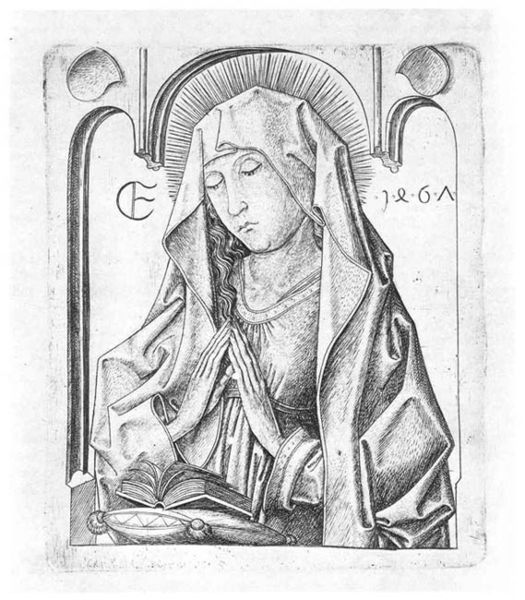
Titel: Die betende Heilige Jungfrau in Halbfigur
Künstler: Meister ES
Standort: Karlsruhe
Institution: Staatliche Kunsthalle Karlsruhe
Schlagwörter: gott, hand, umhang, weiß, fenster, finger, frau, grau, kleid, mund, nase, schwarz, zeichnung, blick, gürtel, schleier, tuch, architektur, augen, bibel, falten, gesicht, lang, mensch, rahmen, ärmel, hals, hände, portrait, signatur, kirche, gewand, haare, person, kinn, locken, renaissance, schrift, sitz, bogen, mauer, grafik, graphik, rundbogen, stille, kissen, thron, kopftuch, inschrift, lesen, gesenkter blick, faltenwurf, jahreszahl, dünn, lider, wimpern, bögen, nische, arkade, gewölbe, buch, kloster, religion, strahlen, druck, druckgraphik, jungfrau, schwarzweiss, schraffur, loch, radierung, stich, buchstabe, nonne, beten, gebet, entwurf, augenlider, gesciht, jahr, wappen, schein, andächtig, heiligenschein, seiten, gefaltete hände, nimbus, mittelalter, andacht, betende, heilige, heilig, maria, madonna, betend, verschleiert, kontemplation, ikone, fromm, überlängung, latein, blendbogen, heiligenschien, glorie, strahlenkranz, architekturelement, händer, meditation, gwand, betet, beteb, augen geschlossen, haubee, bommeln, verinnerlicht, madonnen, gebeet, händen, 6, e, 1200, 1300, nmund, 1100, oreol, verinnerlichung, beiten, lochj, oreal, brauehände, 1661, 1261, maria betend gebetbuch hände falten, 1260